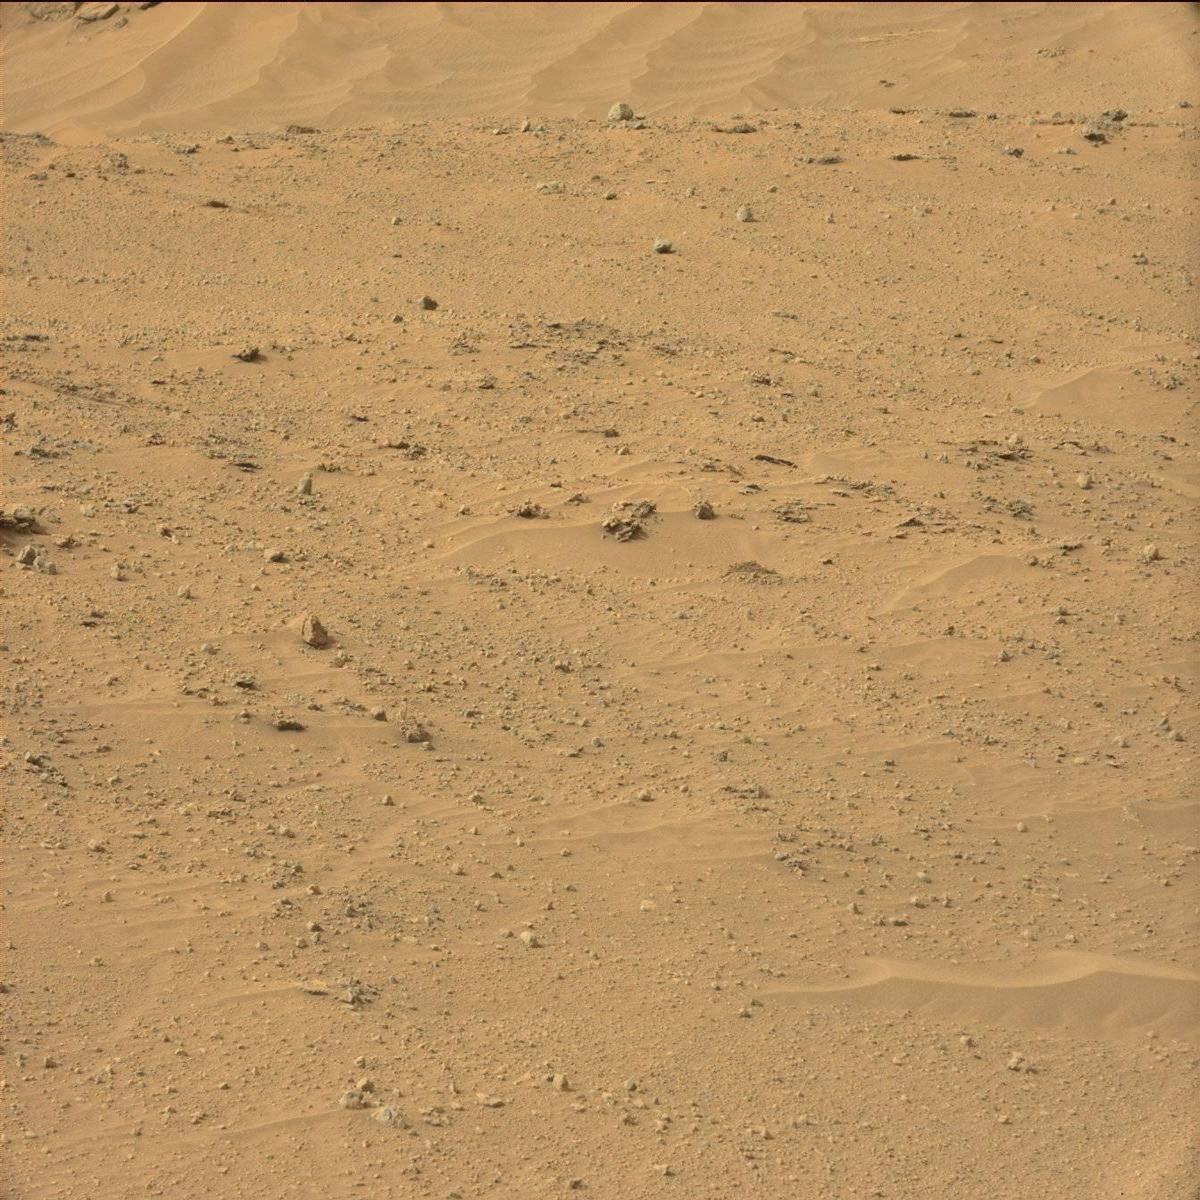
Terrain classes present: Bedrock, Sand / Soil